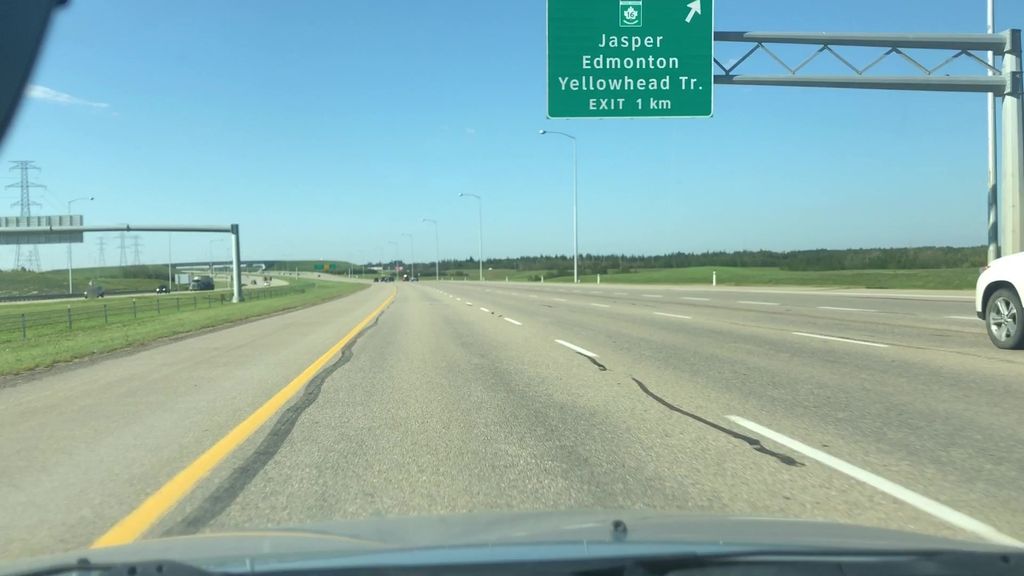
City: edmonton